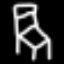
Label: chair